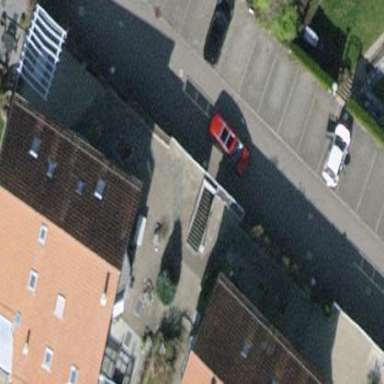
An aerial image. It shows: Semidetached house with gabled roof.